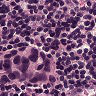
Metastatic tissue present: yes